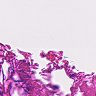
Metastatic tissue present: no